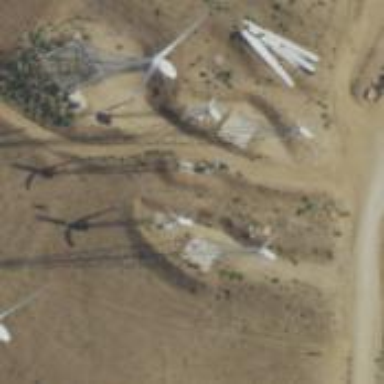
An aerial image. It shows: Wind power generator utilizing wind turbines.